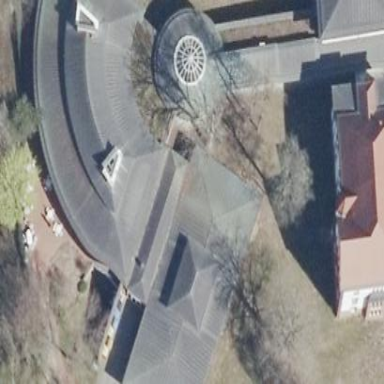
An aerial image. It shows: Service building.